Aerial crown-view tile of a tropical tree (Barro Colorado Island, Panama), acquired 20240813:
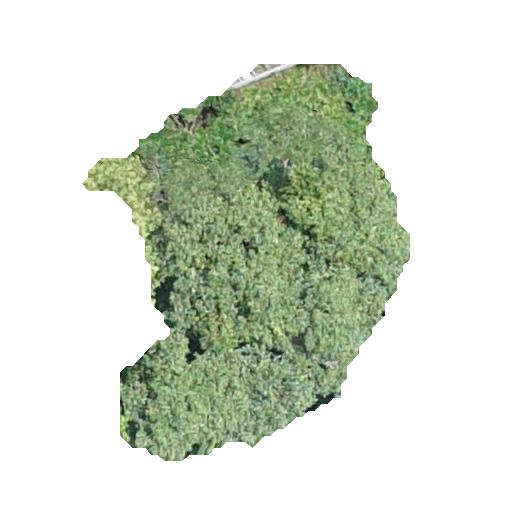
Species: Luehea seemannii
GBIF accepted scientific name: Luehea seemannii
Crown area: 126.43 m²